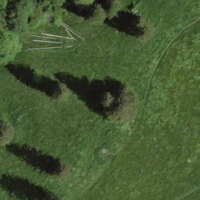
EUNIS habitat code: 44
Species observed at this site:
Sambucus racemosa